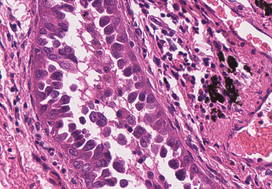
Tumor epithelial tissue: yes
Tumor-associated stroma tissue: yes
Normal tissue: no